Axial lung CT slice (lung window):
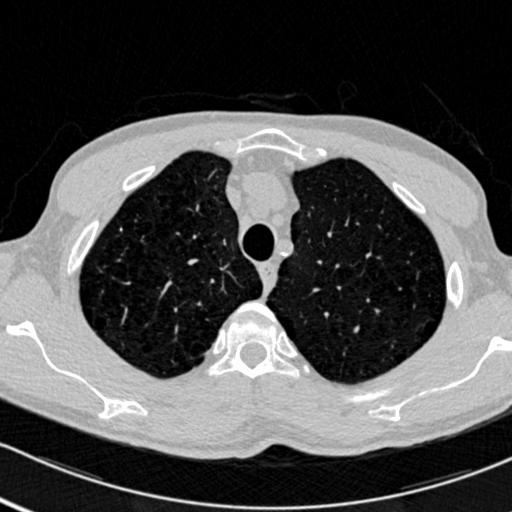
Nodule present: no